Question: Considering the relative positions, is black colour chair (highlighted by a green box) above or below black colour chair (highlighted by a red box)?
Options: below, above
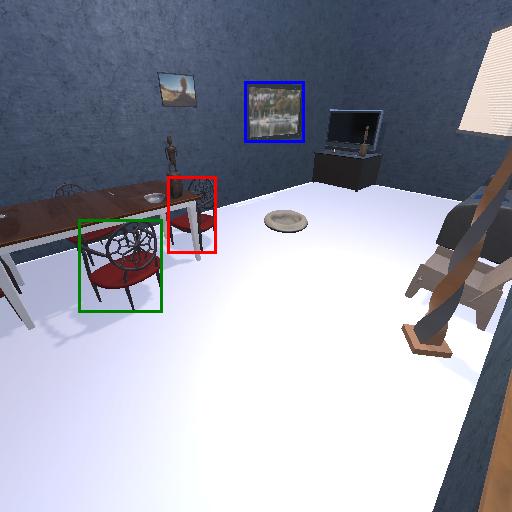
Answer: below